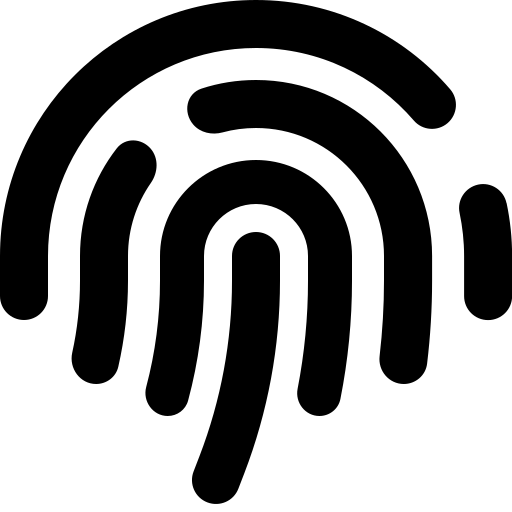
Tags: icon, FontAwesome, fa-icon, solid, fingerprint